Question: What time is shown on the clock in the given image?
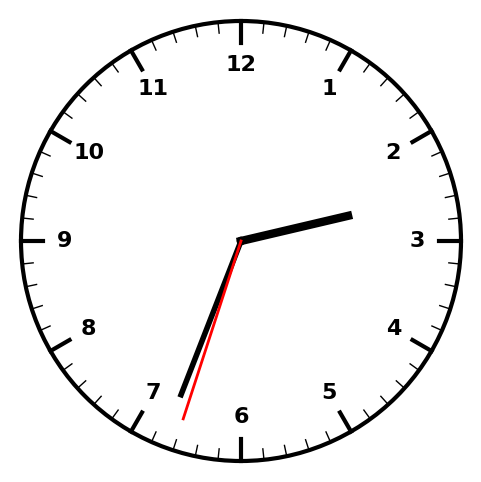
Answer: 02:33:33